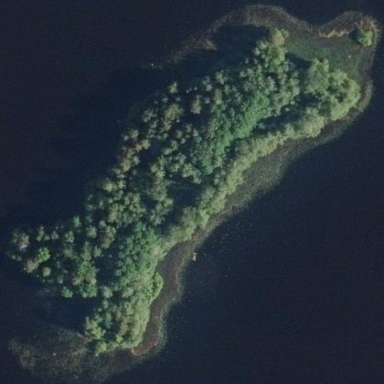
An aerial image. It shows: Island.